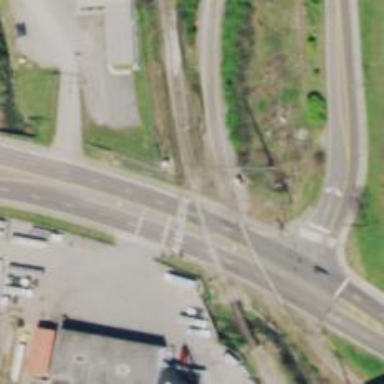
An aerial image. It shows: Railway crossing.